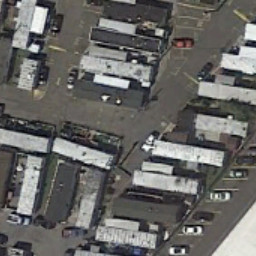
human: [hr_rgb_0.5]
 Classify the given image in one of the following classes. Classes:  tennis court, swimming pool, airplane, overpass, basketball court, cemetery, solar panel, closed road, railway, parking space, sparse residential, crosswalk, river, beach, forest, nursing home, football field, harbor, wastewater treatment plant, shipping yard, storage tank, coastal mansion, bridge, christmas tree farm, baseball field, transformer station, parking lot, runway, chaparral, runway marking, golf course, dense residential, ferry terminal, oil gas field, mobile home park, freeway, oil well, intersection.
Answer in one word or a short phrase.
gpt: mobile home park